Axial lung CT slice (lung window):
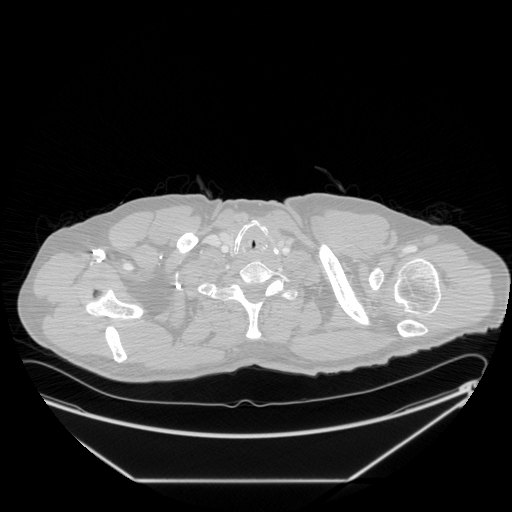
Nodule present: no